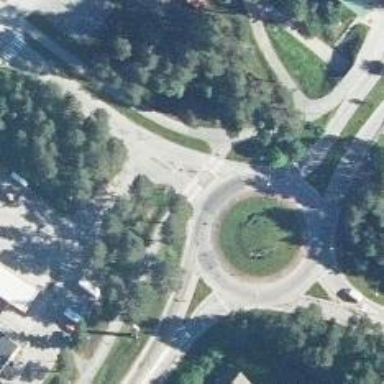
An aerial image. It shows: Asphalt cycleway with zebra crossing.